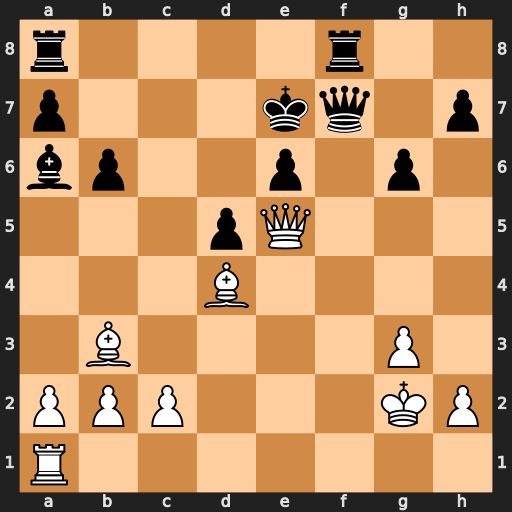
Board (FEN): r4r2/p3kq1p/bp2p1p1/3pQ3/3B4/1B4P1/PPP3KP/R7
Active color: w
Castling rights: -
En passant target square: -
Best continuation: Qc7+ Ke8 Ba4+ b5 Qc6+ Qd7 Qxa8+